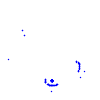
Particle: proton